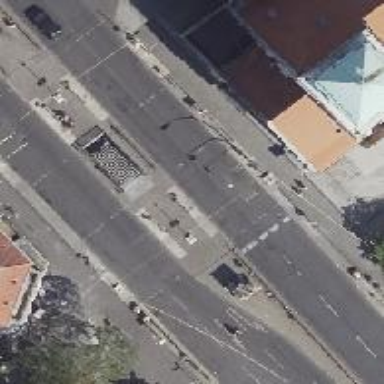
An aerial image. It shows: Subway entrance.